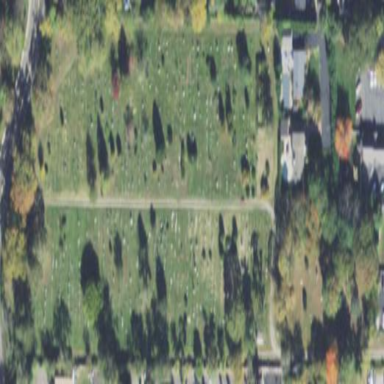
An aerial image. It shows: Cemetery.